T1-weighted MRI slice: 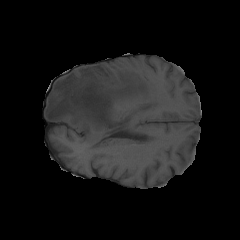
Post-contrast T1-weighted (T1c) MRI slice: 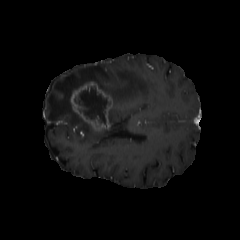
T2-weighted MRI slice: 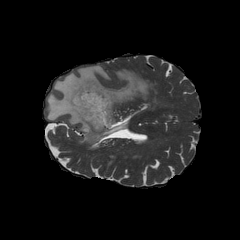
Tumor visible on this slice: yes